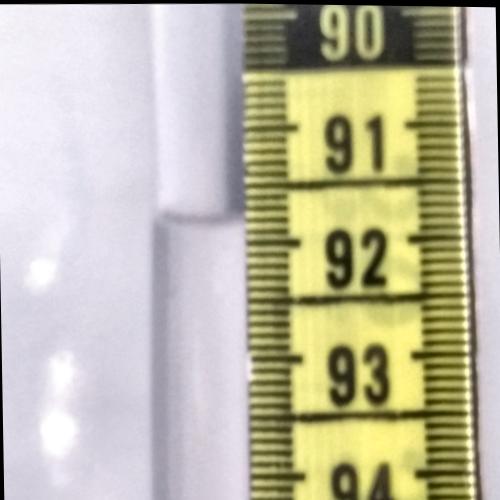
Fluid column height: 91.8 cm